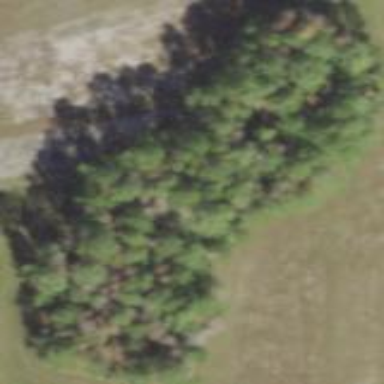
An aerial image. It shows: Swamp in wetland area.